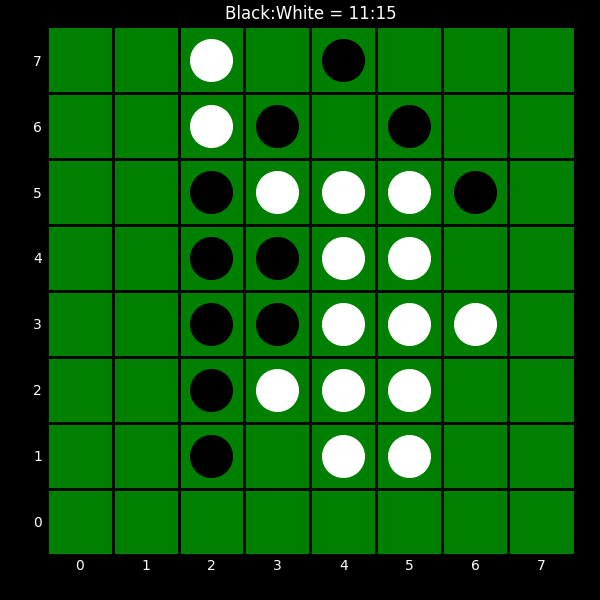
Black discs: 11
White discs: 15